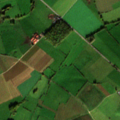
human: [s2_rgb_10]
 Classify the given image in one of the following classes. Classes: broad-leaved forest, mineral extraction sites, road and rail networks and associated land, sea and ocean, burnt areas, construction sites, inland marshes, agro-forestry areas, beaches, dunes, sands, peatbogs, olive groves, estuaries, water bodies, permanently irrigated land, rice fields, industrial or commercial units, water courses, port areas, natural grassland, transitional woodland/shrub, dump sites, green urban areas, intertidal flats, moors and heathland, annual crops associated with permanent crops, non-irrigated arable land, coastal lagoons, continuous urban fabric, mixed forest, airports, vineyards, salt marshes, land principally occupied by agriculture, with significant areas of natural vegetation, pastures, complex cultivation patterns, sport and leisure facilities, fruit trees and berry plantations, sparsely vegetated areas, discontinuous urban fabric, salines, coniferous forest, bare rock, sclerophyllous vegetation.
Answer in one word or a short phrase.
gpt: non-irrigated arable land, pastures, complex cultivation patterns